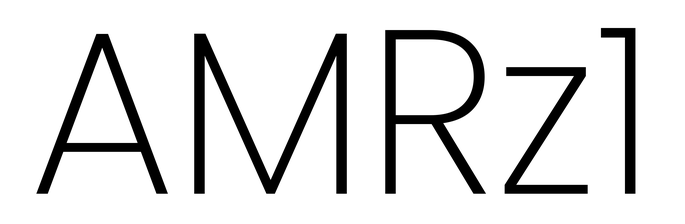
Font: Poppins-ExtraLight